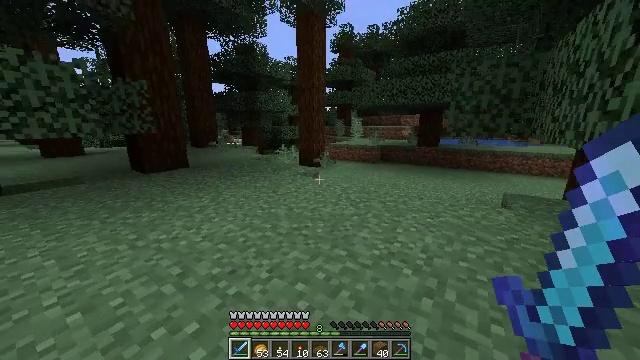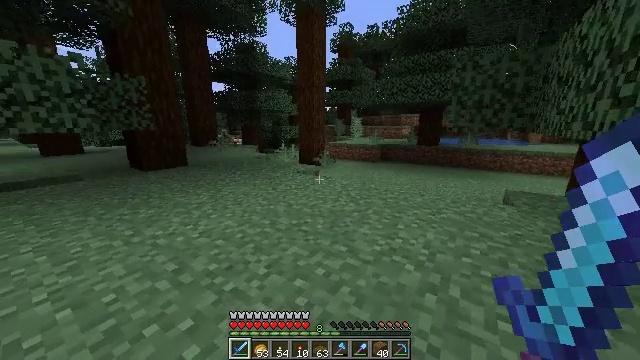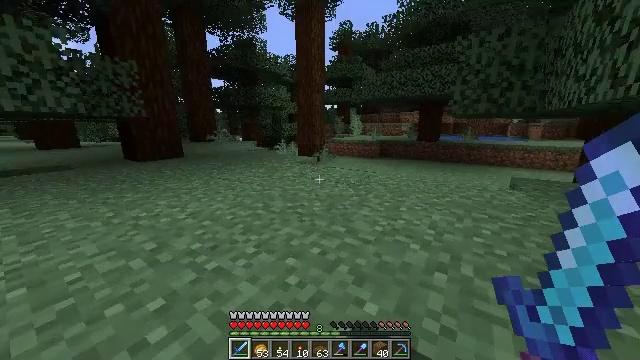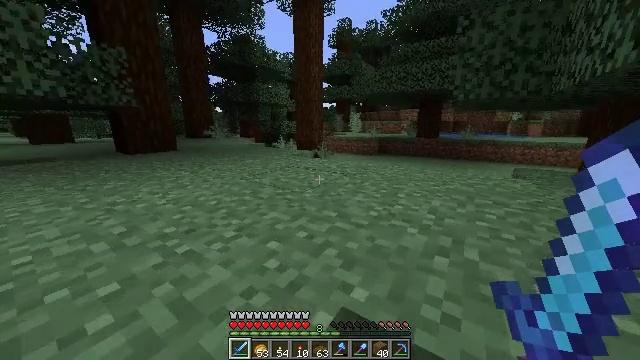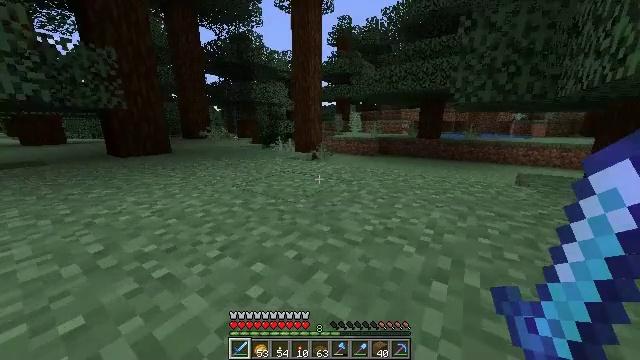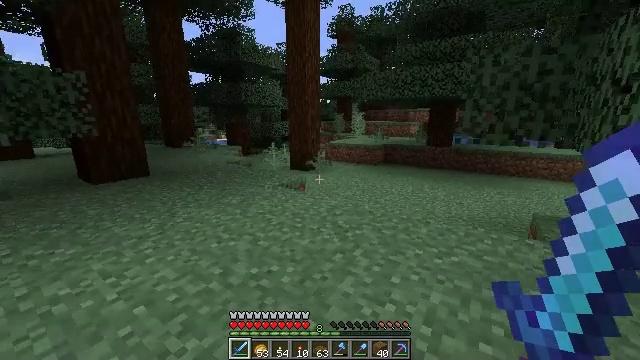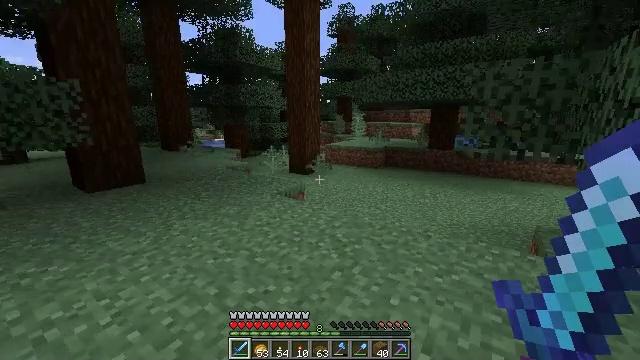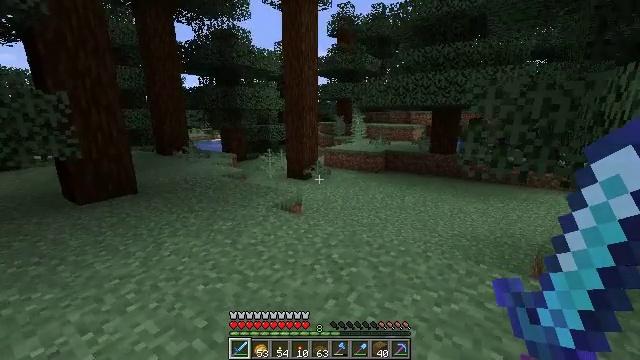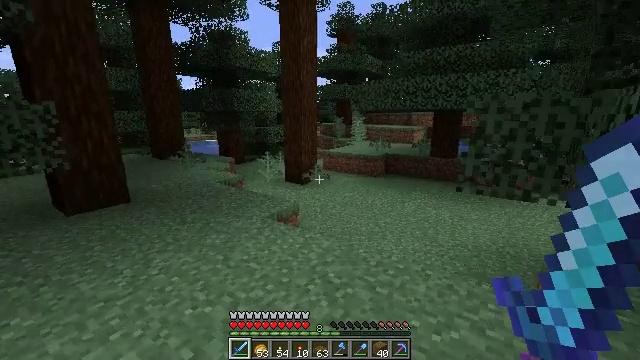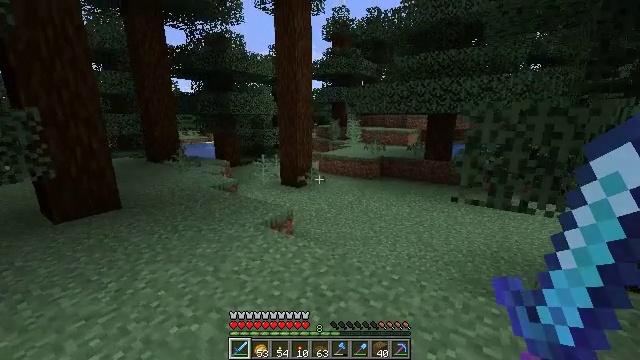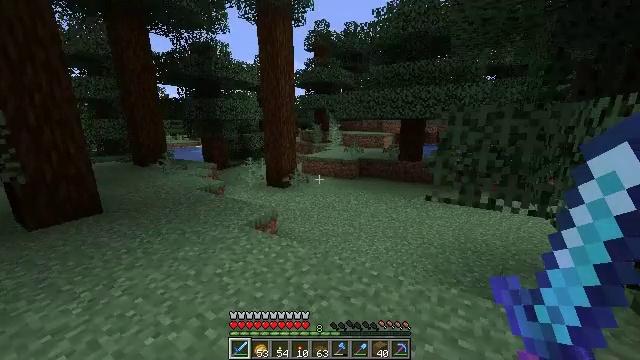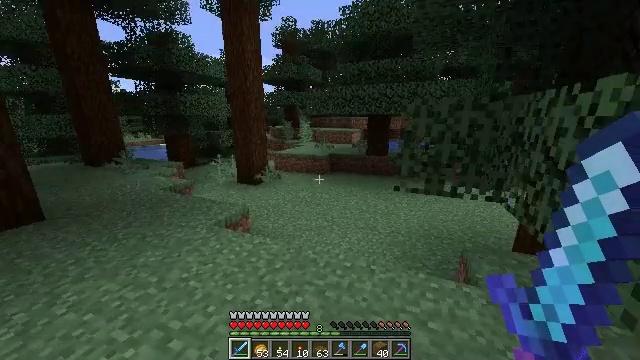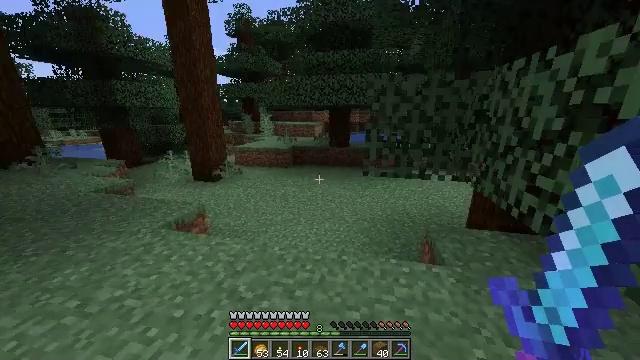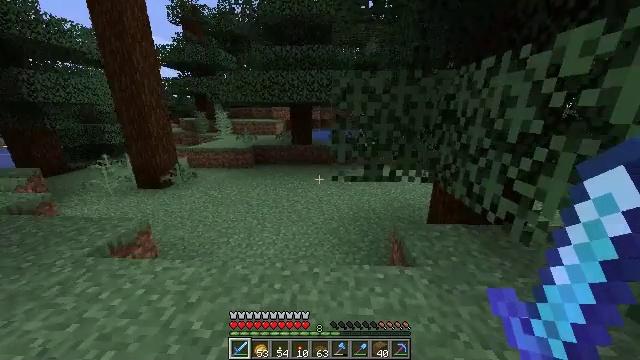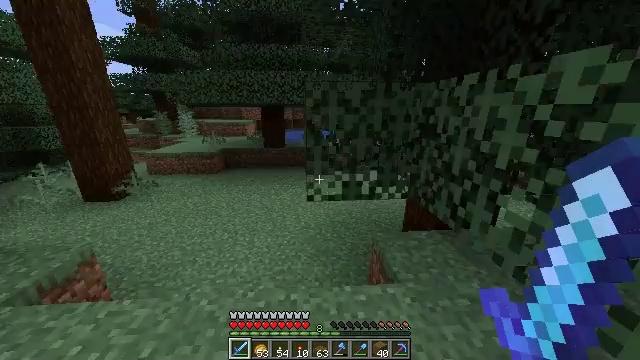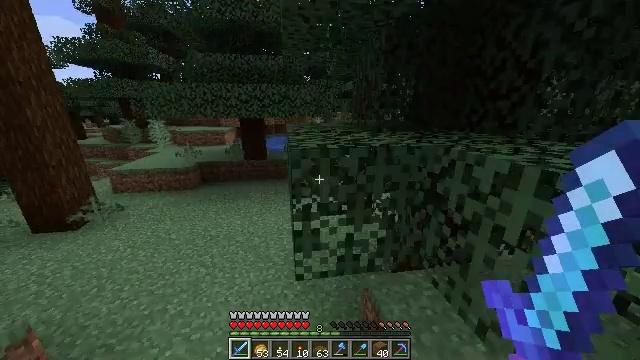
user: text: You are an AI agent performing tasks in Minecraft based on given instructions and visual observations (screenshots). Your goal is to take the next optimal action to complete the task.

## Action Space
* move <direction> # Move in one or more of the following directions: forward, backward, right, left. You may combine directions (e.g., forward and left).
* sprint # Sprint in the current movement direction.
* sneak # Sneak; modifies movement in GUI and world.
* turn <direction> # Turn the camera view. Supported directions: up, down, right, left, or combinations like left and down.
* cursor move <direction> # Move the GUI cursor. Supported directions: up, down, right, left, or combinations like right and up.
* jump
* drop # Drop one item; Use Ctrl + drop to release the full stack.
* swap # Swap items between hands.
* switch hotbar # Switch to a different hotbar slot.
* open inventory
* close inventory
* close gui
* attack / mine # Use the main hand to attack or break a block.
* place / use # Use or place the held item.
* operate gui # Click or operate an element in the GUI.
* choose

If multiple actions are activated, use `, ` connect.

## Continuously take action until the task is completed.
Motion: motion action
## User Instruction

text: Cut down the sugar cane stalks.
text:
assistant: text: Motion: move forward, jump
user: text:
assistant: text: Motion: move forward, jump
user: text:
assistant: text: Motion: move forward, jump
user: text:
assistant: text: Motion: move forward, jump
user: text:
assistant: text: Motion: move forward, sprint, jump
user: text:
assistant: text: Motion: move forward, sprint, jump
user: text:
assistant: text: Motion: move forward, sprint, jump
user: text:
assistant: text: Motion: move forward, sprint, jump
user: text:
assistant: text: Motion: move forward, jump
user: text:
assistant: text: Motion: move forward, turn right, jump
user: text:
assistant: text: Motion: move forward, turn right and down, jump
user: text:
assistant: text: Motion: move forward, turn right and down, jump
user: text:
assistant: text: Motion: move forward, sprint, turn right, jump
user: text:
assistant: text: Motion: move forward, sprint, turn right, jump
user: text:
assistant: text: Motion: move forward, sprint, turn right, jump
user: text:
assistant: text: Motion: move forward, sprint, turn right, jump
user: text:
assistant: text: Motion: move forward, sprint, turn right, jump
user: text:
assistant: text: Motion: move forward, turn right, jump
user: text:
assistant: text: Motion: move forward, turn right, jump
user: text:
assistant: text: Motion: move forward, turn right, jump
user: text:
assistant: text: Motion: move forward, turn right, jump
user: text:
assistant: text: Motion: move forward, turn left, jump
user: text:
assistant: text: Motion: move forward, sprint, turn left, jump
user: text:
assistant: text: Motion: move forward, sprint, turn left, jump
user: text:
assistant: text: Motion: move forward, sprint, turn left, jump
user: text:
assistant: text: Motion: move forward, turn left, jump
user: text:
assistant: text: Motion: move forward, turn left, jump
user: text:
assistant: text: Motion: move forward, sprint, turn right
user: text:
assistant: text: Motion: move forward, sprint, turn right
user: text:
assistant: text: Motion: move forward, sprint, turn right